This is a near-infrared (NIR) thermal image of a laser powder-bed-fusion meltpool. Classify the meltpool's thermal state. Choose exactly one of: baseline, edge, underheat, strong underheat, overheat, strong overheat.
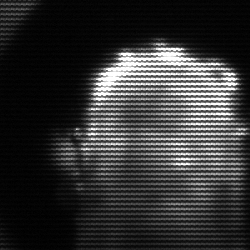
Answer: baseline